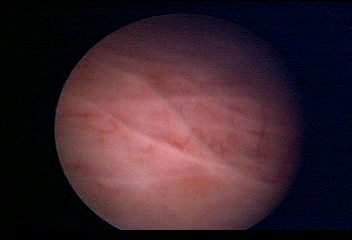
Modality: WLC
Class: Normal mucosa
Bladder cancer association: No